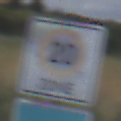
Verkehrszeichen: BeginnZone20
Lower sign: Sackgasse
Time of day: Midday
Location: Outdoor (Nature)
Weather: PartlyCloudy
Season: NotSpecified
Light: Natural